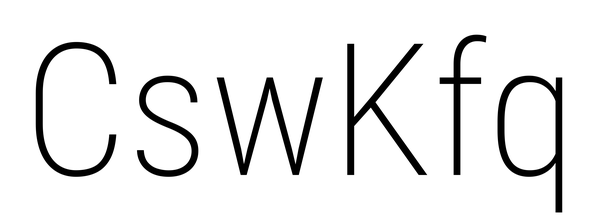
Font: Roboto_Condensed_ExtraLight